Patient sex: M
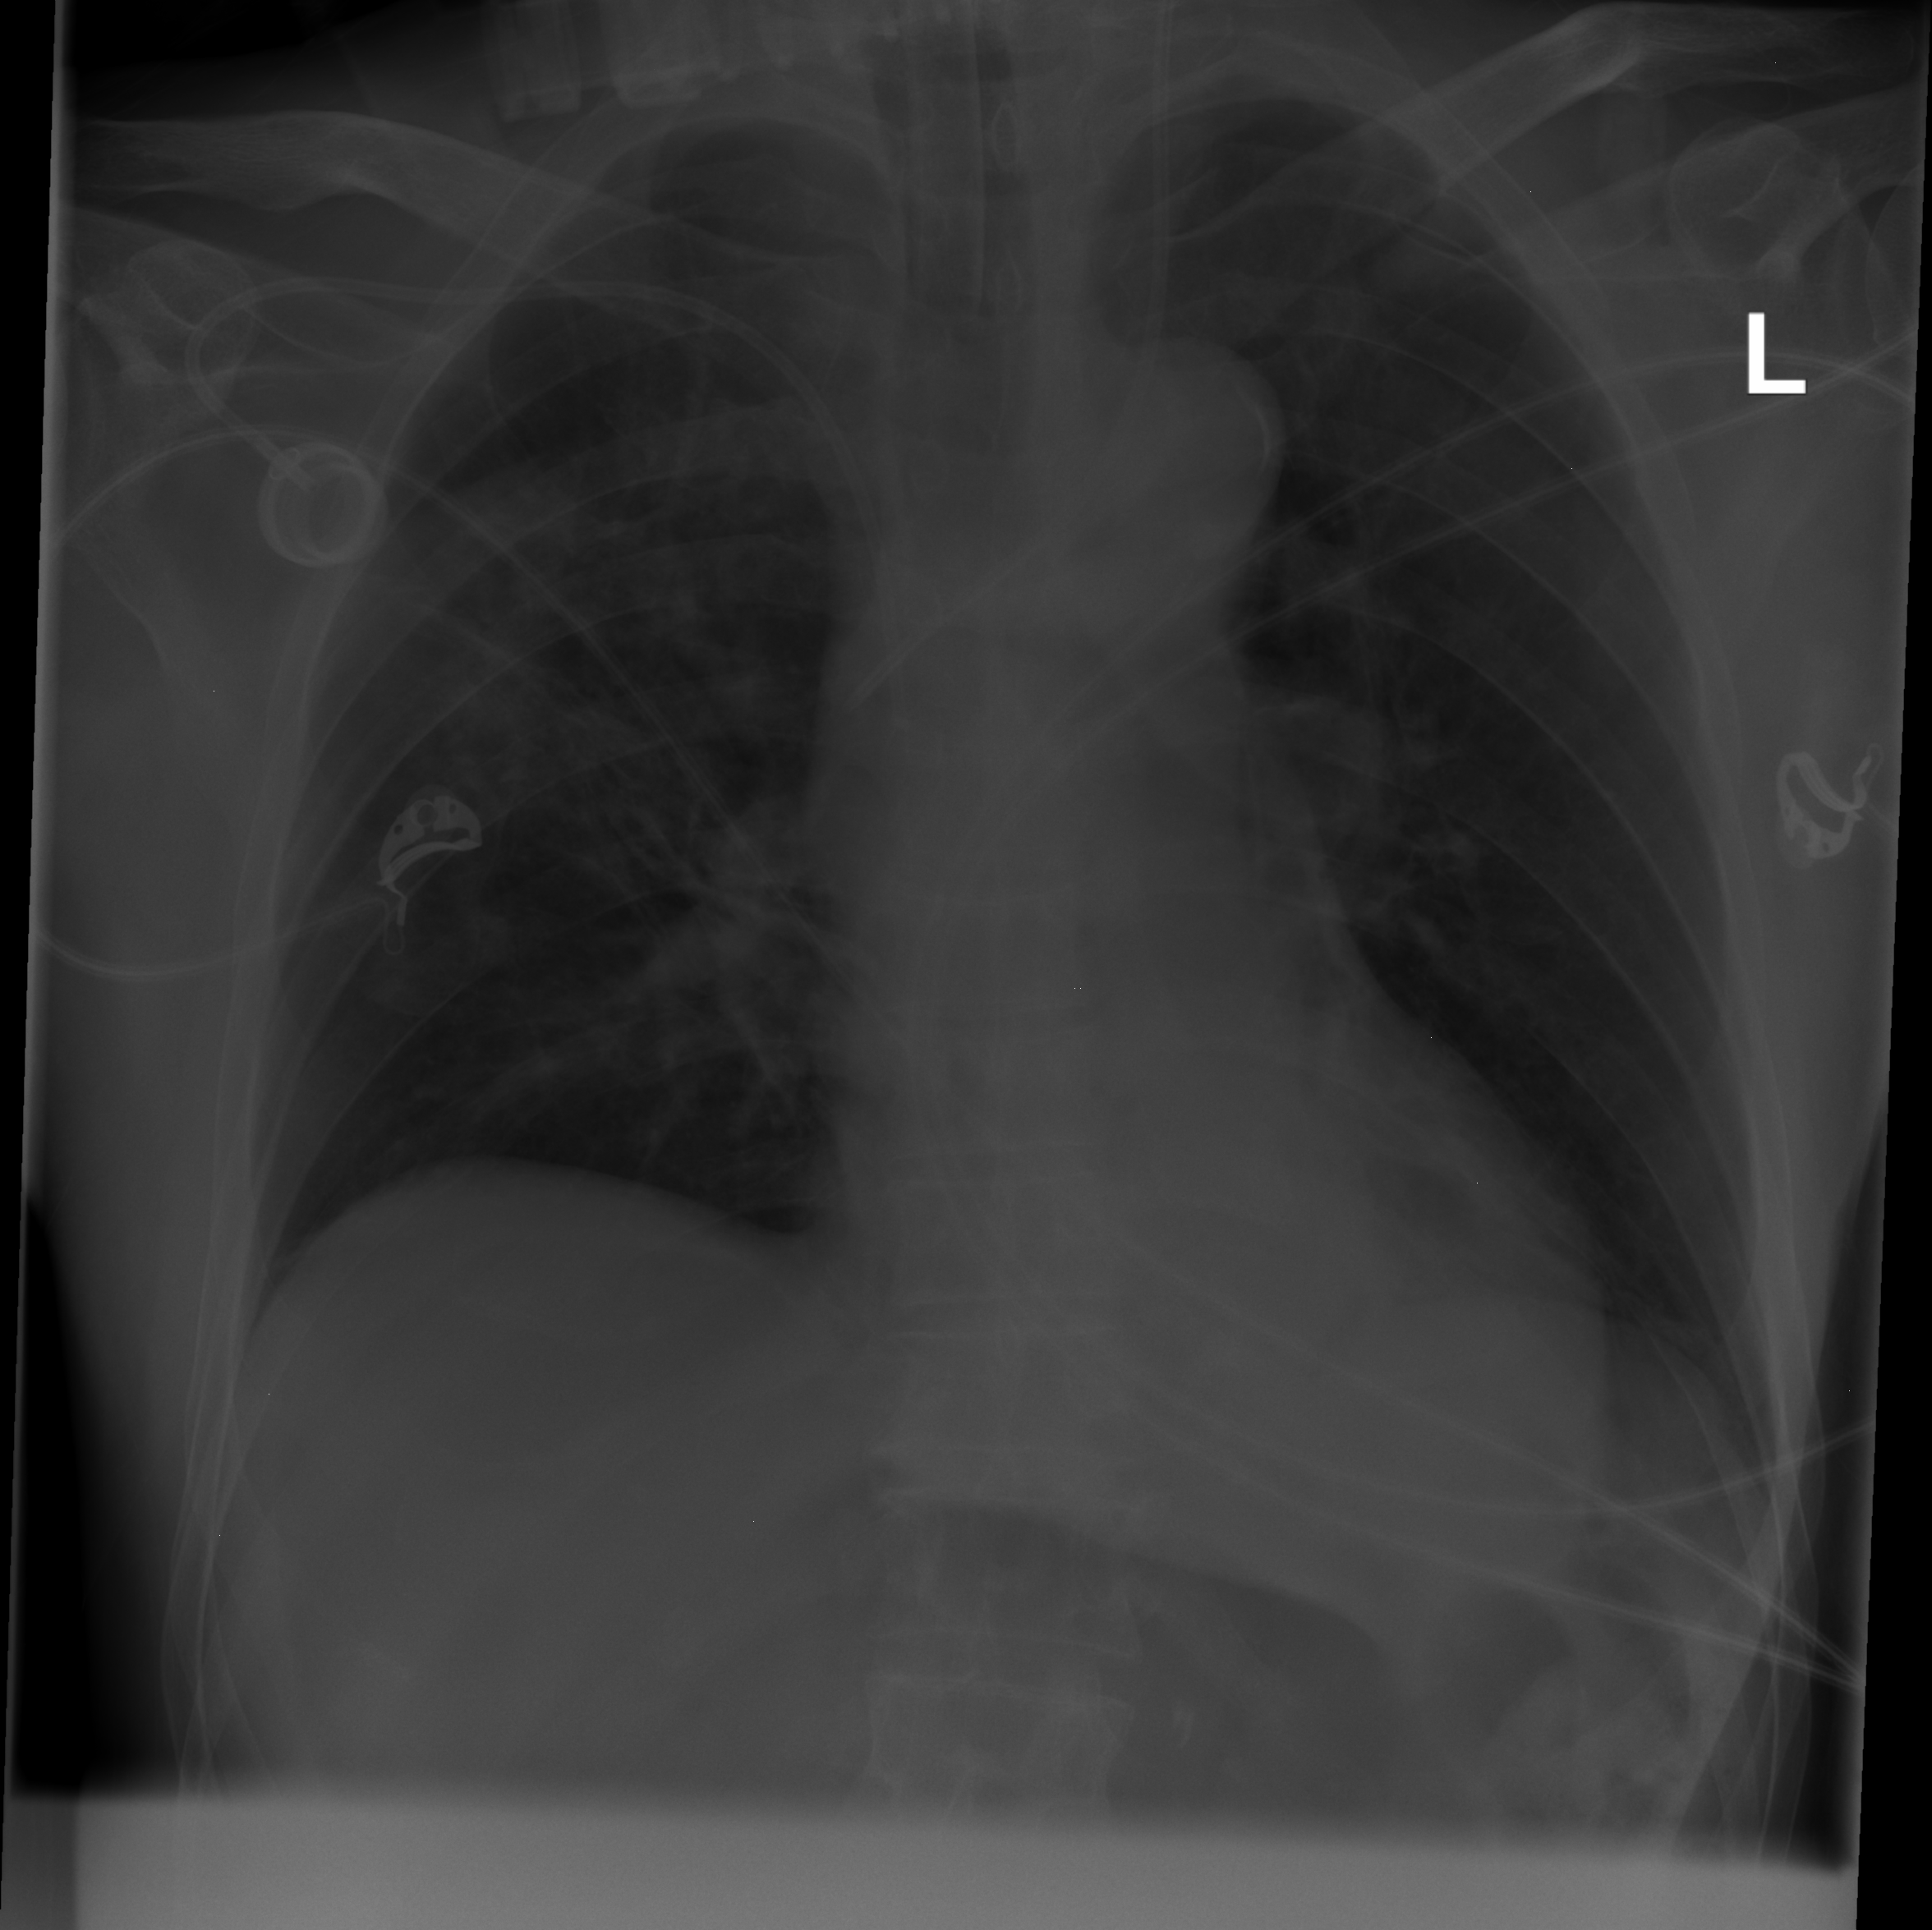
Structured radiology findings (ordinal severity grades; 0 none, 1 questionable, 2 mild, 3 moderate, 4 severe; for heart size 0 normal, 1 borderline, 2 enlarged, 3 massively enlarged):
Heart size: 0
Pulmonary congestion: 0
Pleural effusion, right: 0
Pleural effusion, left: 0
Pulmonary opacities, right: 0
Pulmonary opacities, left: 0
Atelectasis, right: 2
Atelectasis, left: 0